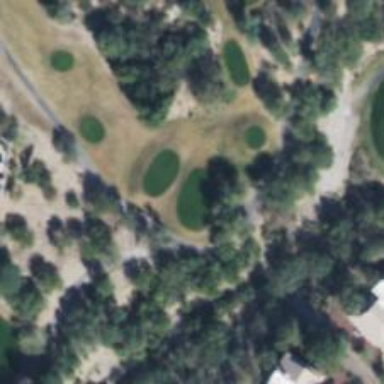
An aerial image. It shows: Golf tee.